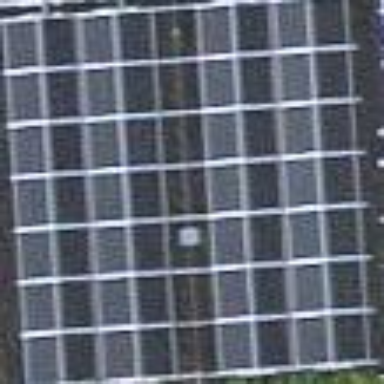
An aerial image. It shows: Solar power generator using photovoltaic method with solar photovoltaic panel types.